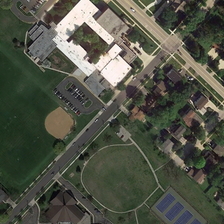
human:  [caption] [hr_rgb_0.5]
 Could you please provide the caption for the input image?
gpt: here is a school along the road .

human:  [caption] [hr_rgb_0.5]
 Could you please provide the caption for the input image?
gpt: here is a school along the road .

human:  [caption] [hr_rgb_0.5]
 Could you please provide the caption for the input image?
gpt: the straight is between two baseball fields forming into a rectangle and a grassland next to four tennis fields .

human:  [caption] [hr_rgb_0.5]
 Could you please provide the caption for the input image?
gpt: a baseballfield and four tennis courts sits next to a teaching building and several houses in this school .

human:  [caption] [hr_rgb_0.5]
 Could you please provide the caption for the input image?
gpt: some buildings and green trees are in a school with a baseball field and four tennis courts .